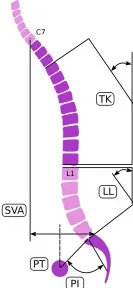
Spinal alignment evaluation. Sagittal spino-pelvic parameters (A-C) for the assessment of the alignment [A-C adopted from Lafage et al. ]: pelvic parameters measured were PI, PT, and SS. Regional spinal parameters included PI-LL mismatch, LL, and TK. Global alignment was assessed linearly by SVA and the angular measurements of T1SPI, T9SPI, and TPA. Cervical parameters were composed of T1 slope, C2-C7 cervical lordosis, and C2-C7 SVA.
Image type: radiology (ct)